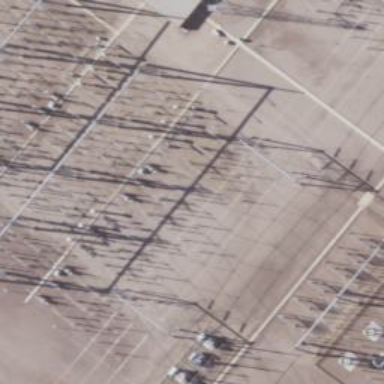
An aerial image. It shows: Switch for power supply.